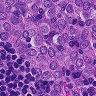
Metastatic tissue present: yes